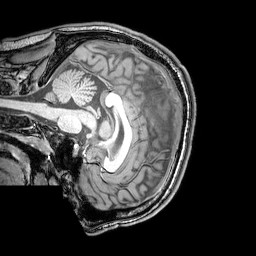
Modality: T1w
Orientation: sagittal
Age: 22
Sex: male
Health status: healthy
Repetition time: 0.081 s
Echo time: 0.037 s